九年级 · 度量几何学
如图, 点 $A$ 在半圆 $O$ 上, 且 $B C$ 是直径. 若 $A B=2, \angle A=45^{\circ}$, 则 $B C$ 的长为 . $\qquad$

（第 11 题）

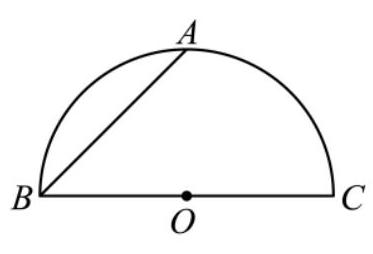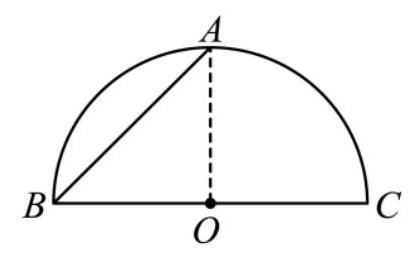
答案:  $2 \sqrt{2}$

解析: 连接 $O A$, 由圆心角, 弦, 弧的关系可得 $O A \perp B C$, 结合等腰直角三角形的性质可求解 $O B$ 的长, 进而可求解 $B C$ 的长.

【详解】解：连接 $O A$,

$\because A B=B C, B C$ 是直径,

$\therefore O A \perp B C$,

$\because O A=O B, \quad A B=2$,

$\therefore O A=O B=\frac{\sqrt{2}}{2} A B=\frac{\sqrt{2}}{2} \times 2=\sqrt{2}$,

$\therefore B C=2 O A=2 \sqrt{2}$.

故答案为: $2 \sqrt{2}$.

【点睛】本题主要考查圆周角, 弦, 弧的关系, 等腰直角三角形的性质, 求解 $O A, O B$ 的长是解题的关键.